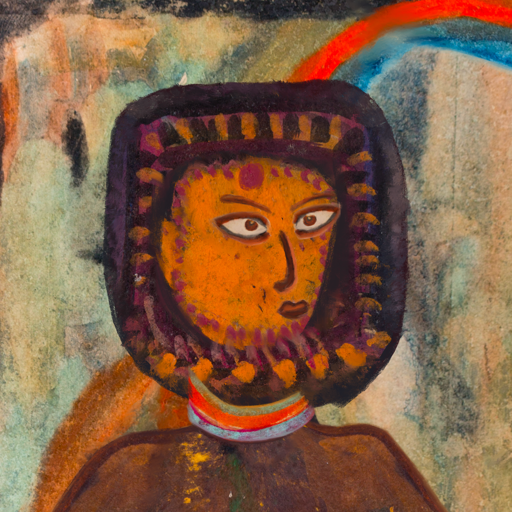
Background: Childish, Head And Neck Side: Doll_w_Hair, Face Side: Roy_Bahadur, Bust: Comrade, Hair Side: Blank, Head Accessory: Blank, Second Necklace: Blank, Necklace: Sisters, Baby: Blank